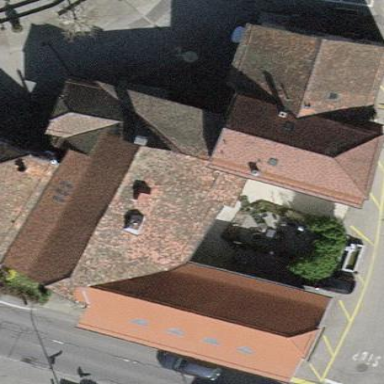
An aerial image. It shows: Building.